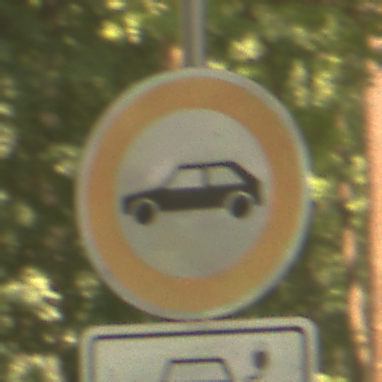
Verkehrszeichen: VerbotPersonenkraftwagen
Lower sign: MehrspurigeFahrzeugeFrei11
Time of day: Midday
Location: Outdoor (Nature)
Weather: PartlyCloudy
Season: NotSpecified
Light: Natural